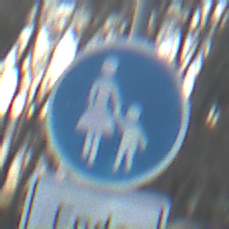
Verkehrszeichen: Gehweg
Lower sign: HinweisDurchVerbaleAngabe2
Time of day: SunriseSunset
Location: Outdoor (Nature)
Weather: Clear
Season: Winter
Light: Natural